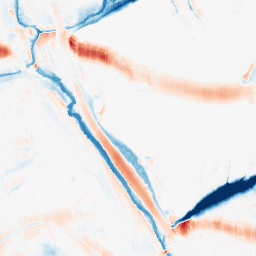
Category: morphological
Decomposition family: morphological_ellipse
Decomposition parameters: operation: average
width: 30
height: 10
Upsampling method: fft_zeropad
Upsampling parameters: scale: 2
Upsampling scale: 2